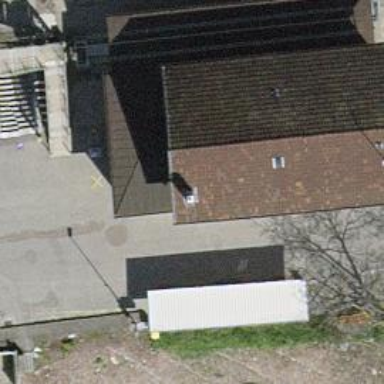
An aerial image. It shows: Train station with gabled roof.